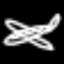
Label: airplane